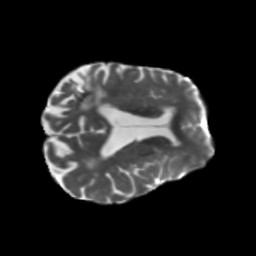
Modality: T2w
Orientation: axial
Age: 73
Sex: female
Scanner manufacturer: siemens
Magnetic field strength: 3 T
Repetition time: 5.47 s
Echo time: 0.0854 s